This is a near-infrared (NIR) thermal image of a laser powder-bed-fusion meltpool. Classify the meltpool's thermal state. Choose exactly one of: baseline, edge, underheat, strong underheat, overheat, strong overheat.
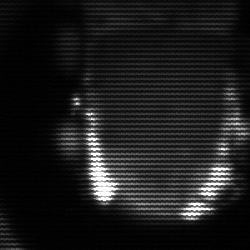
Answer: baseline